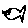
Label: fish